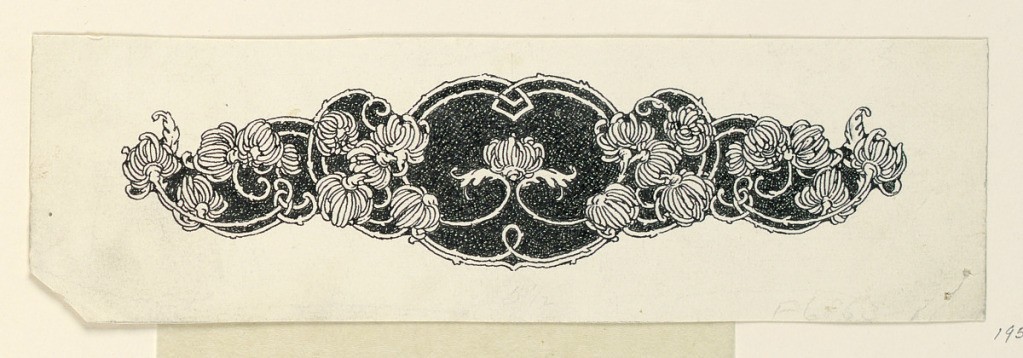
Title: Tailpiece
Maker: Franklin Booth, American, 1874–1948
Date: ca. 1910
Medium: Black ink on paper
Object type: Drawing
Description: A symmetrical design composed of interlacing stems and flowers. Shown against a black-and-white background.